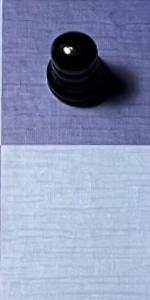
Label: Empty